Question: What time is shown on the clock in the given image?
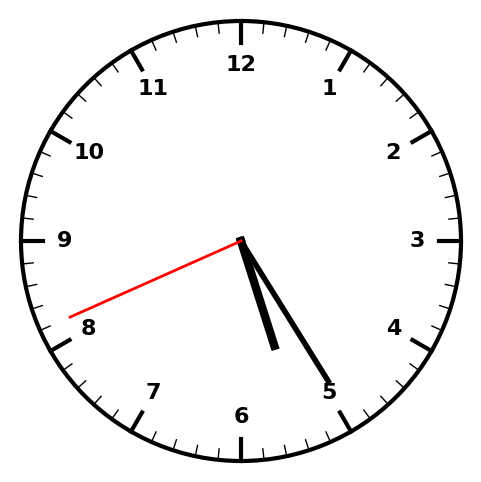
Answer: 05:24:41